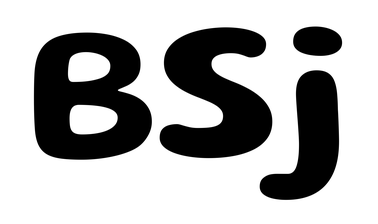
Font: Gluten_SemiBold